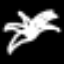
Label: palm tree